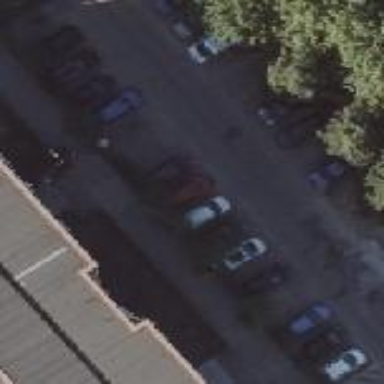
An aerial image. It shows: Street-side parking area with concrete surface.